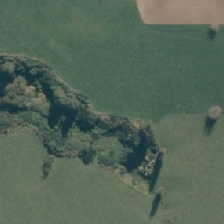
Land cover: deciduous_hardwood